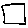
Label: square